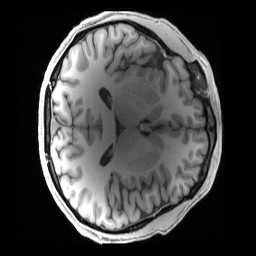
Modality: T1w
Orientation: axial
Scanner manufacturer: siemens
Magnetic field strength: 3 T
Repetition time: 2.4 s
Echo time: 0.00222 s